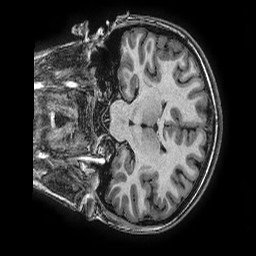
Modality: T1w
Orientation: coronal
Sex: female
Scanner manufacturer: ge
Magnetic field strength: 3 T
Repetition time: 0.0077 s
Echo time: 0.003436 s